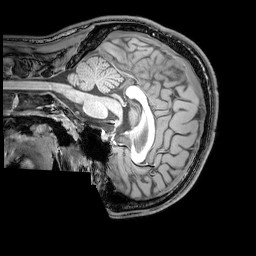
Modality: T1w
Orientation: sagittal
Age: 23
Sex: male
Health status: healthy
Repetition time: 0.081 s
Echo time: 0.037 s